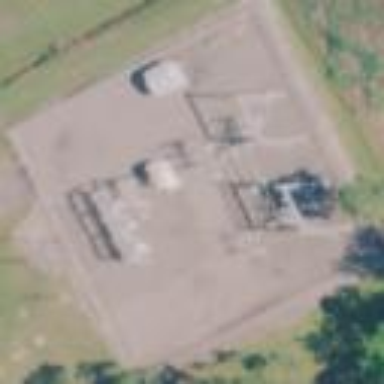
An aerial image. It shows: Distribution level power substation enclosed by fence.